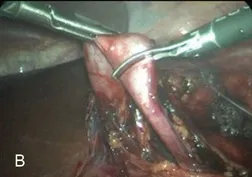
Intraoperative images. (
B
,
C
) Transection and spatulation of the distal ureter.
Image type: medical_photograph (other_medical_photograph)